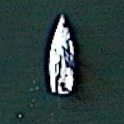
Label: Civil_yacht